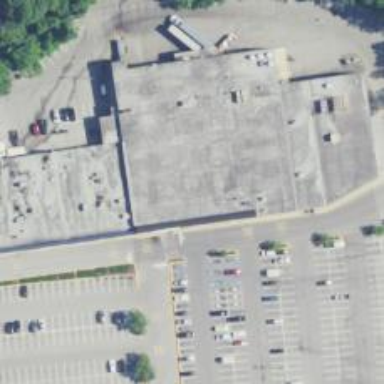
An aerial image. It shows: Supermarket.